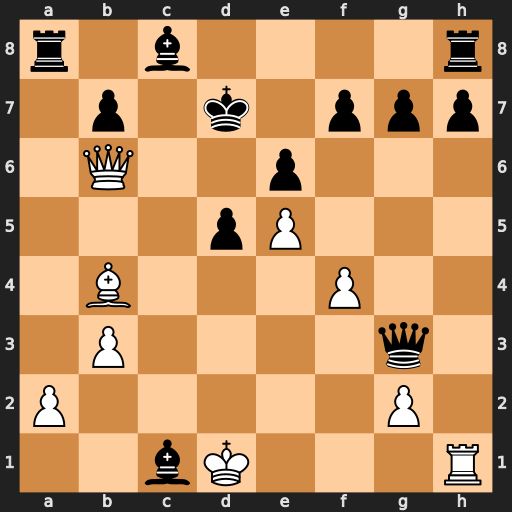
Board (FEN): r1b4r/1p1k1ppp/1Q2p3/3pP3/1B3P2/1P4q1/P5P1/2bK3R
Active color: w
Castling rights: -
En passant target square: -
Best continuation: Qd6+ Ke8 Qe7#